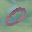
Label: 0